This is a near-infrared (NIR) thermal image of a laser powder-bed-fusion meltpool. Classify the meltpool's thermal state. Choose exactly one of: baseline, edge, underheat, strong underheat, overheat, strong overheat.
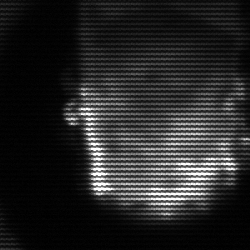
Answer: baseline